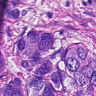
Metastatic tissue present: yes